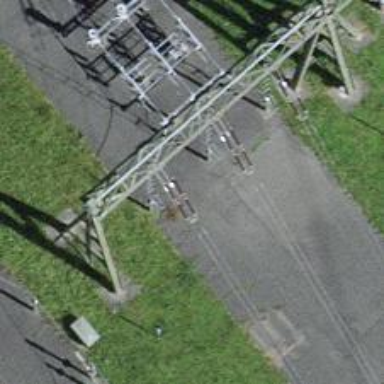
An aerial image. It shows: Insulator used in power systems.